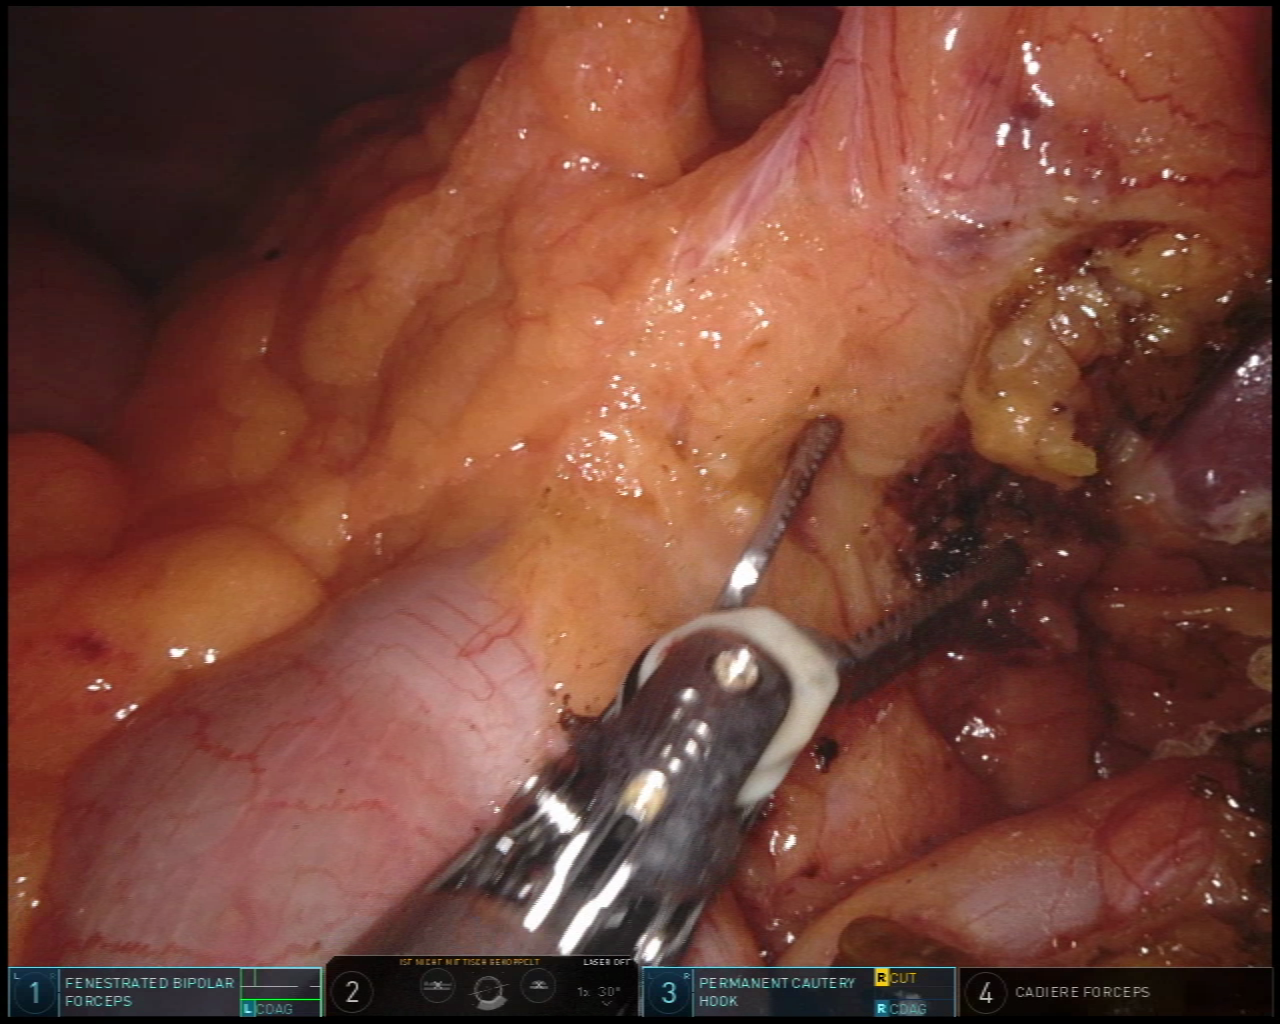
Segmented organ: spleen
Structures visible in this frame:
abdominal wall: yes
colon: yes
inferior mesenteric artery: no
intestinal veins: no
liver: no
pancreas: no
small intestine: no
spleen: yes
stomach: no
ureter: no
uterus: no
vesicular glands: no